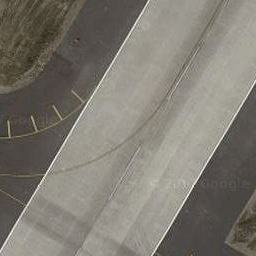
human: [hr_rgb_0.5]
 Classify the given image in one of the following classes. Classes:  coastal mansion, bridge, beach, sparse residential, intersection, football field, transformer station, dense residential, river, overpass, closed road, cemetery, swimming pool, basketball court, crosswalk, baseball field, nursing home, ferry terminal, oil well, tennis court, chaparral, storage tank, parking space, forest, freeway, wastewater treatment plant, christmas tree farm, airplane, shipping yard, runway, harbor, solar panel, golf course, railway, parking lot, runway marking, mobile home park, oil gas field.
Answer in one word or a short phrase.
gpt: runway